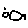
Label: fish